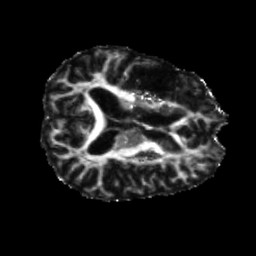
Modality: FA
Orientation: axial
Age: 61
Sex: male
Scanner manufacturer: siemens
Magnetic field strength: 3 T
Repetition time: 5.25 s
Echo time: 0.08 s